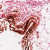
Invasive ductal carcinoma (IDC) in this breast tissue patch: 0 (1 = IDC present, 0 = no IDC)